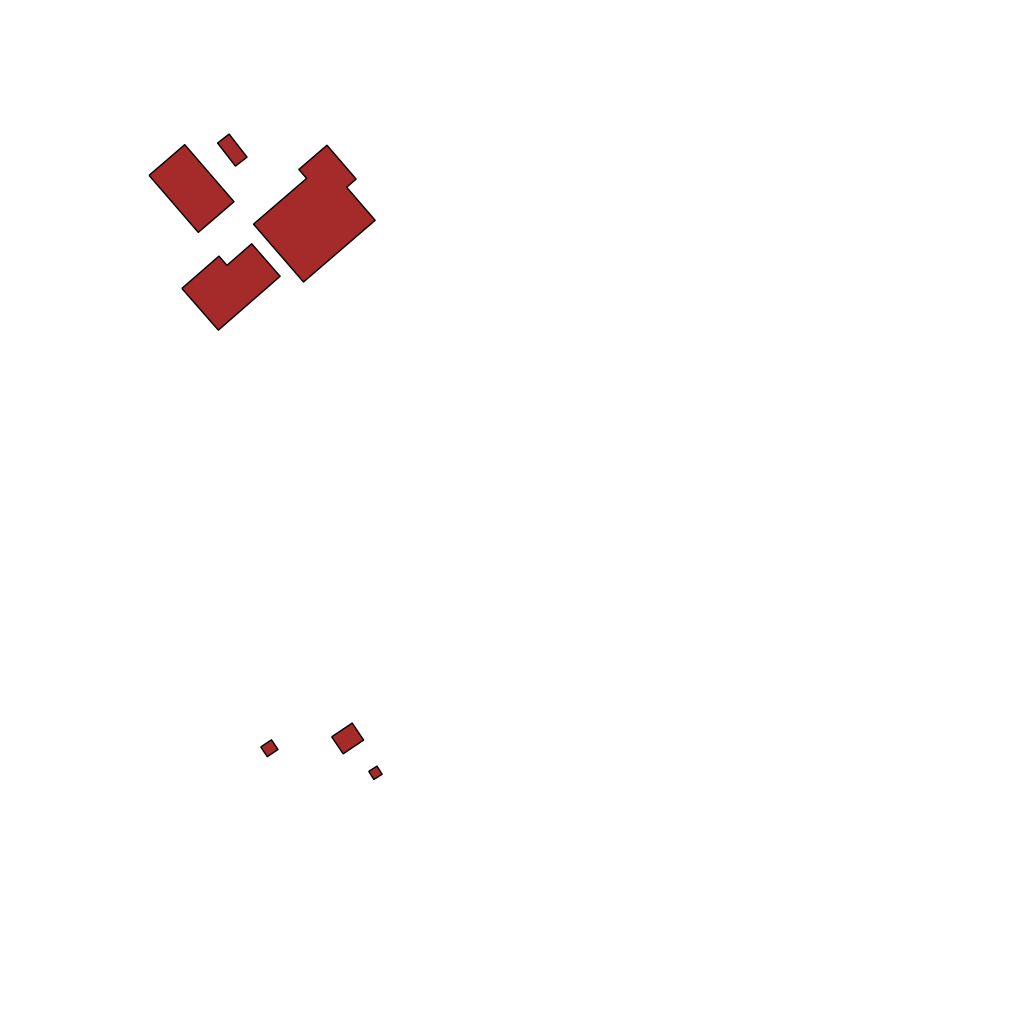
Tags: overhead vector_map, industrial, recreation, residential, individual_rise, low_rise, density_1, Facility, 1.0 km²